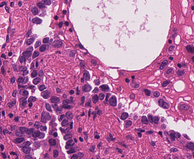
Tumor epithelial tissue: yes
Tumor-associated stroma tissue: yes
Normal tissue: no